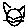
Label: cat